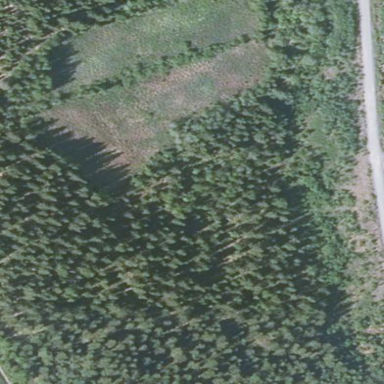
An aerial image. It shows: Forest area.